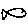
Label: fish